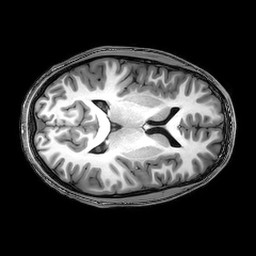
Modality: T1w
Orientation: axial
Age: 20
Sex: male
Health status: healthy
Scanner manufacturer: philips
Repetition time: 0.008351 s
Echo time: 0.00385 s